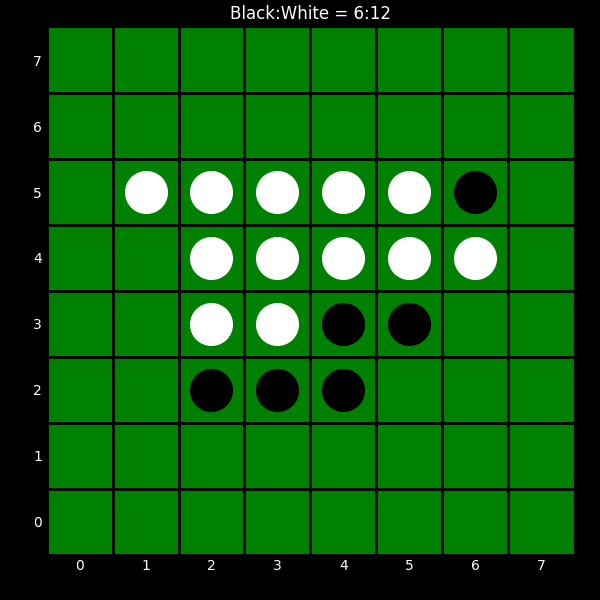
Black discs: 6
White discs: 12